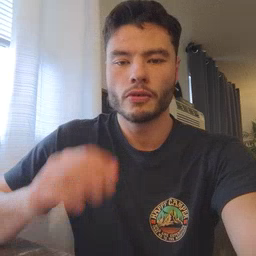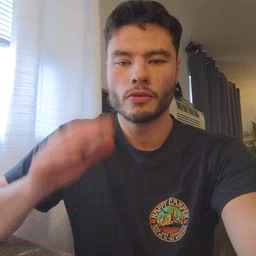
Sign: minemy